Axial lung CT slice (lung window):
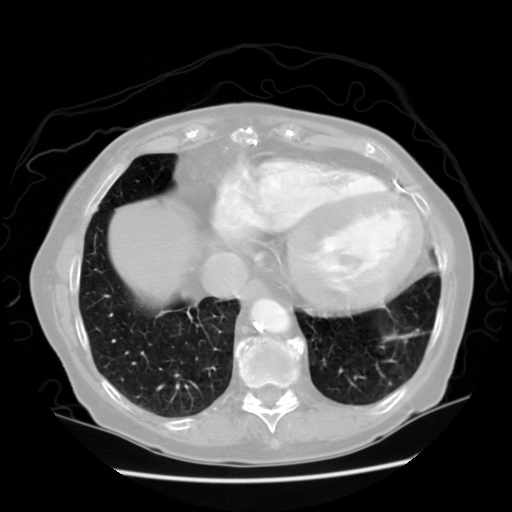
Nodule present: no